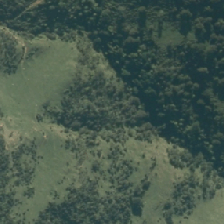
Land cover: grose_broom